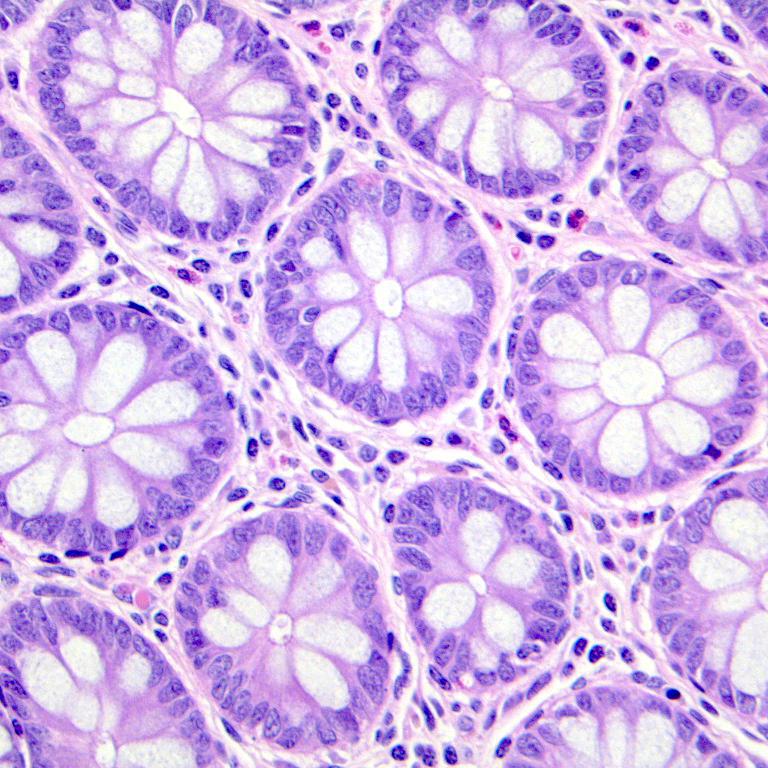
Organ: colon
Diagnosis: benign